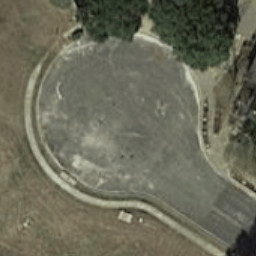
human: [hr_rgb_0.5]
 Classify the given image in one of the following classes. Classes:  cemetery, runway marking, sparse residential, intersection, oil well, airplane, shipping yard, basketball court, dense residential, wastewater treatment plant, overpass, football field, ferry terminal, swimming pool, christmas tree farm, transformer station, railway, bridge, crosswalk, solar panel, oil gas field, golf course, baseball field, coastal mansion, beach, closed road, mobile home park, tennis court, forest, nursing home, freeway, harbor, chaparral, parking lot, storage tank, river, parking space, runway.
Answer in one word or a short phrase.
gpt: closed road